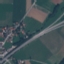
Land use / land cover: Highway